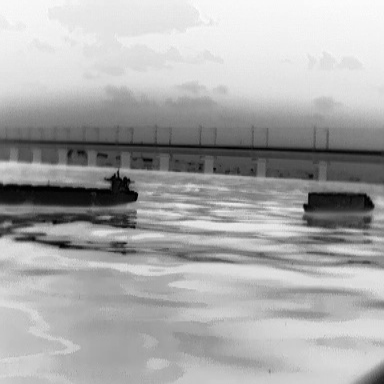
There is a fishing_boat in the infrared image.